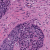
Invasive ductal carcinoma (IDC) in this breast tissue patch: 1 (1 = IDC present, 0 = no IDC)